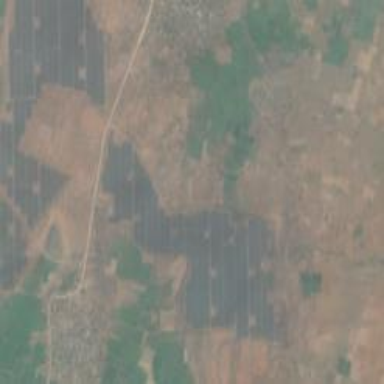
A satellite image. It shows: Industrial area with solar power plant utilizing photovoltaic panels to generate electricity.